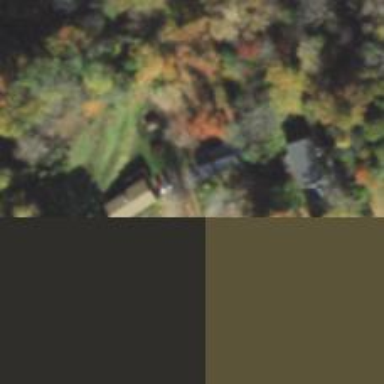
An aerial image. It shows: Driveway.